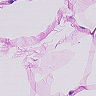
Metastatic tissue present: no